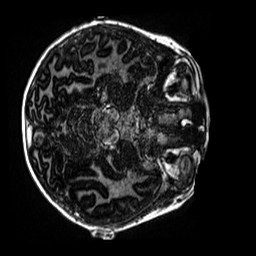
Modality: MP2RAGE
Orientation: axial
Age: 9
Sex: male
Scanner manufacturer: siemens
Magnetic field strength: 3 T
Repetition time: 4 s
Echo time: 0.00299 s